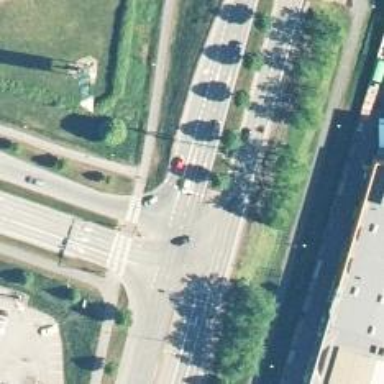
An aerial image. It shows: Primary road with asphalt surface.